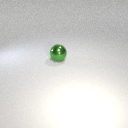
large green metal sphere